Field crop: maize
Growth stage: 2
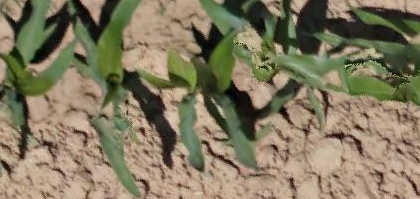
Species: maize